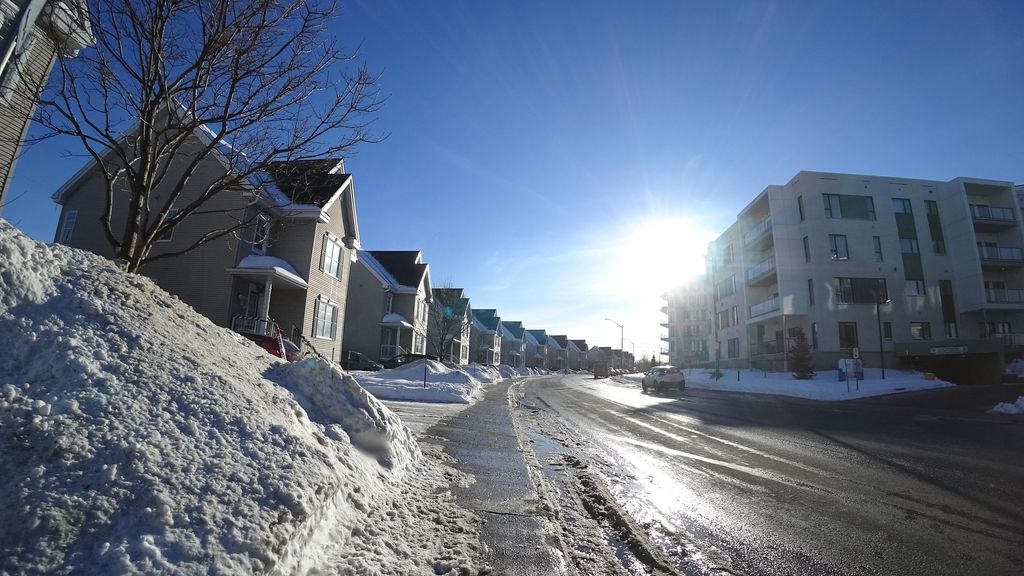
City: quebec_city